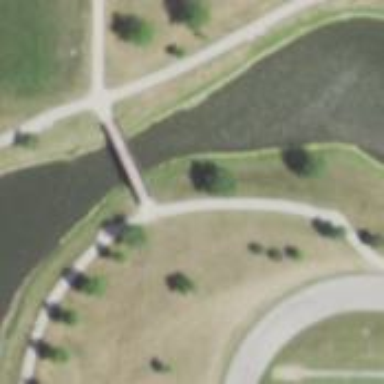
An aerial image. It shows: Path on bridge.